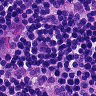
Metastatic tissue present: no